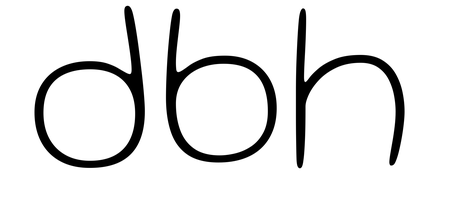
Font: Gluten_Thin